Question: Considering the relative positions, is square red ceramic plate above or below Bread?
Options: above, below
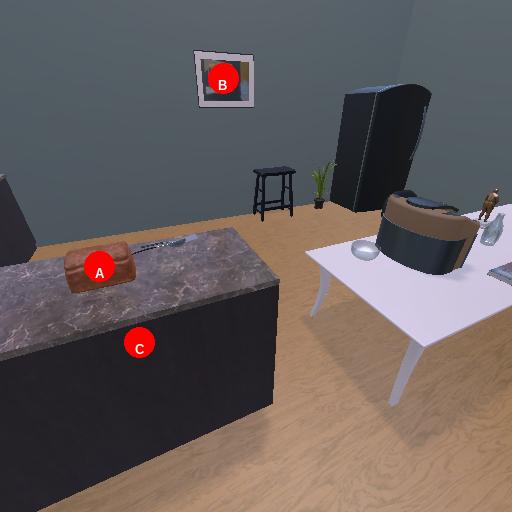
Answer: above